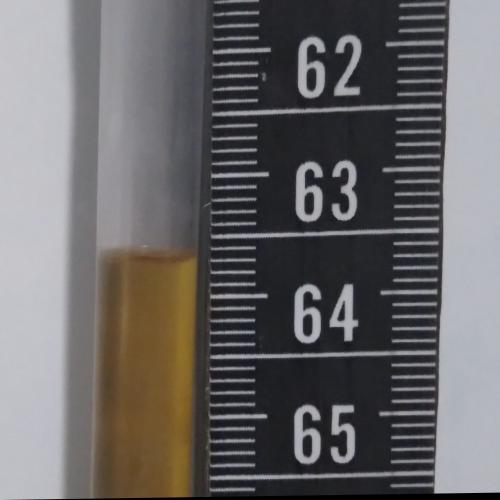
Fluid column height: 63.7 cm